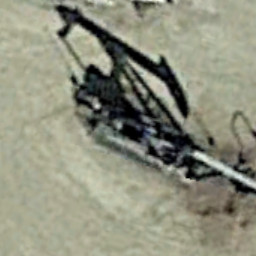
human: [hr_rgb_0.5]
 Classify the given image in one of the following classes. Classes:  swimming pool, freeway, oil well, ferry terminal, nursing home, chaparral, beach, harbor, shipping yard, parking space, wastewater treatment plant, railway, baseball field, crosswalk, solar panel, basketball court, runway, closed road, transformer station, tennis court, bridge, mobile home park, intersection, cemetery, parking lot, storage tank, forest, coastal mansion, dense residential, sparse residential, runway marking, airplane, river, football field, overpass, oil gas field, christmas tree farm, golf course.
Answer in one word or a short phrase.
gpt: oil well